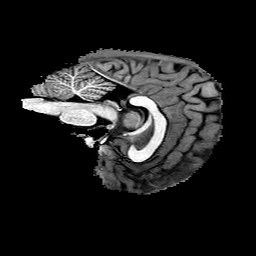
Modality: T1w
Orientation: sagittal
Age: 27
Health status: healthy
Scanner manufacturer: philips
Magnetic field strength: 3 T
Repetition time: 0.007802 s
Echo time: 0.003592 s